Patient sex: M
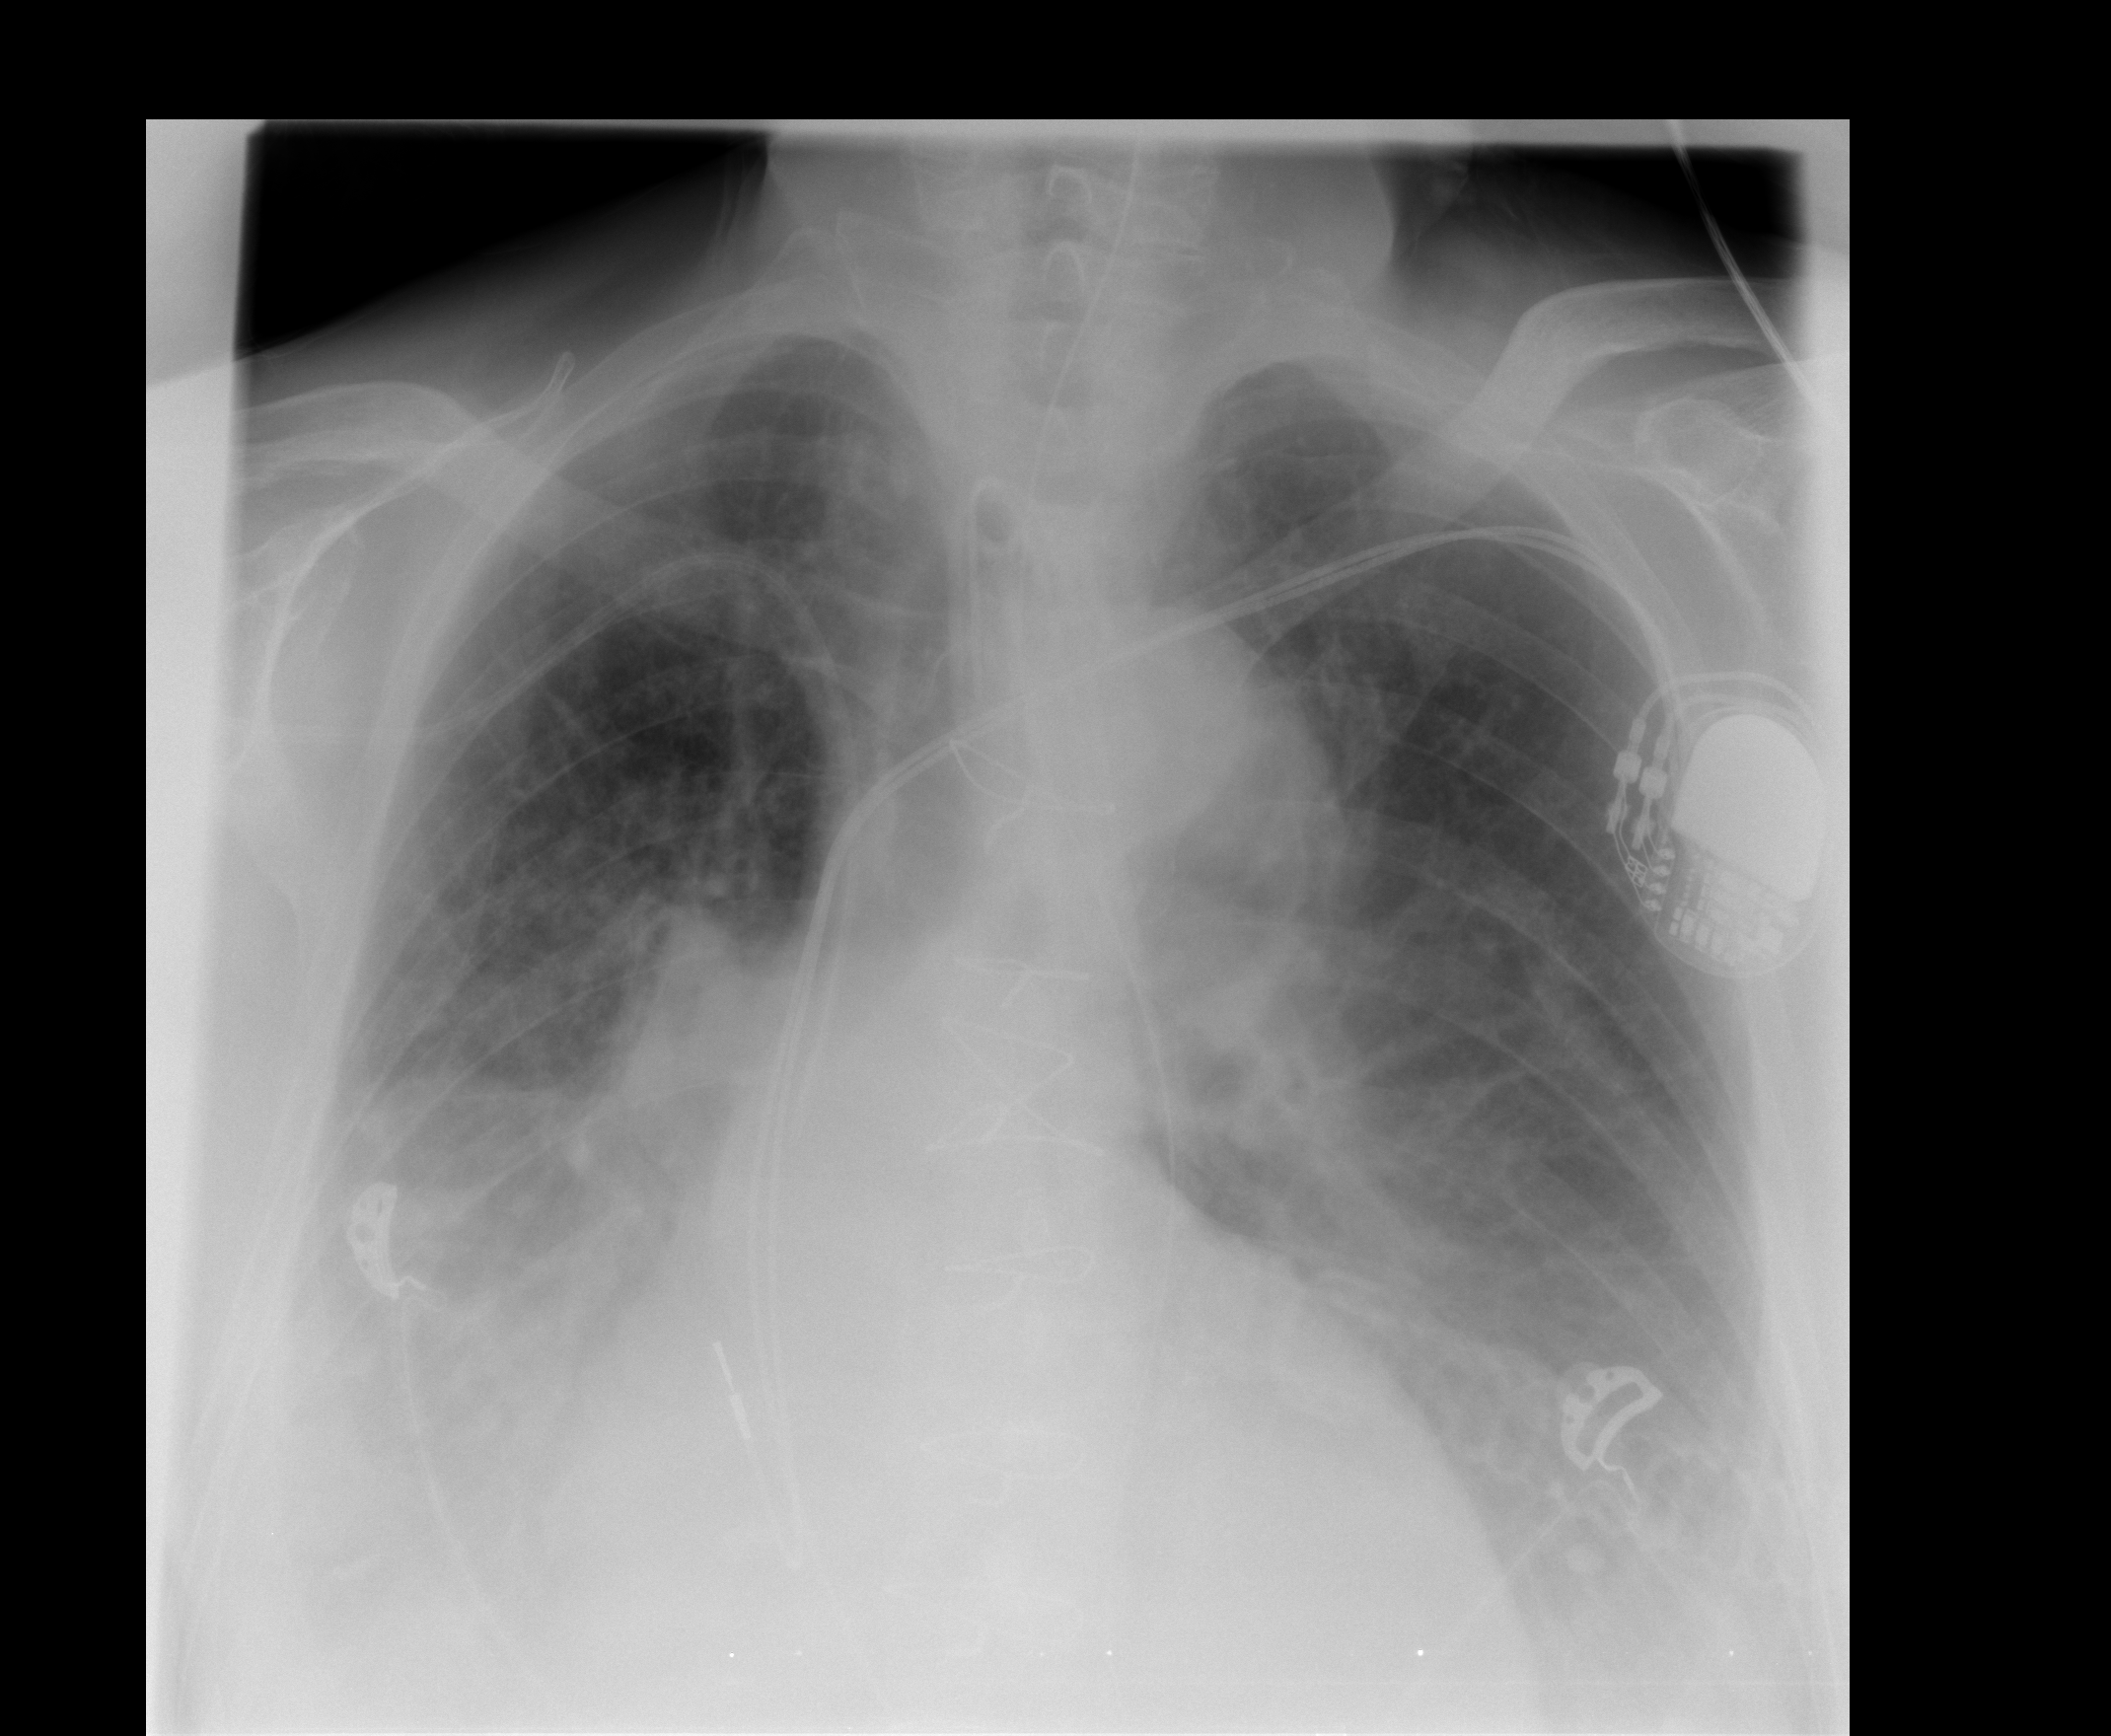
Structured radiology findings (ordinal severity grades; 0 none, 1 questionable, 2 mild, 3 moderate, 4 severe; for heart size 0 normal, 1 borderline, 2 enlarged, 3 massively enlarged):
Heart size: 2
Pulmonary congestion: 2
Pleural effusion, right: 3
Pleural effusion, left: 2
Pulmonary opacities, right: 1
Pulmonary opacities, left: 0
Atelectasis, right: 2
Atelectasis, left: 0